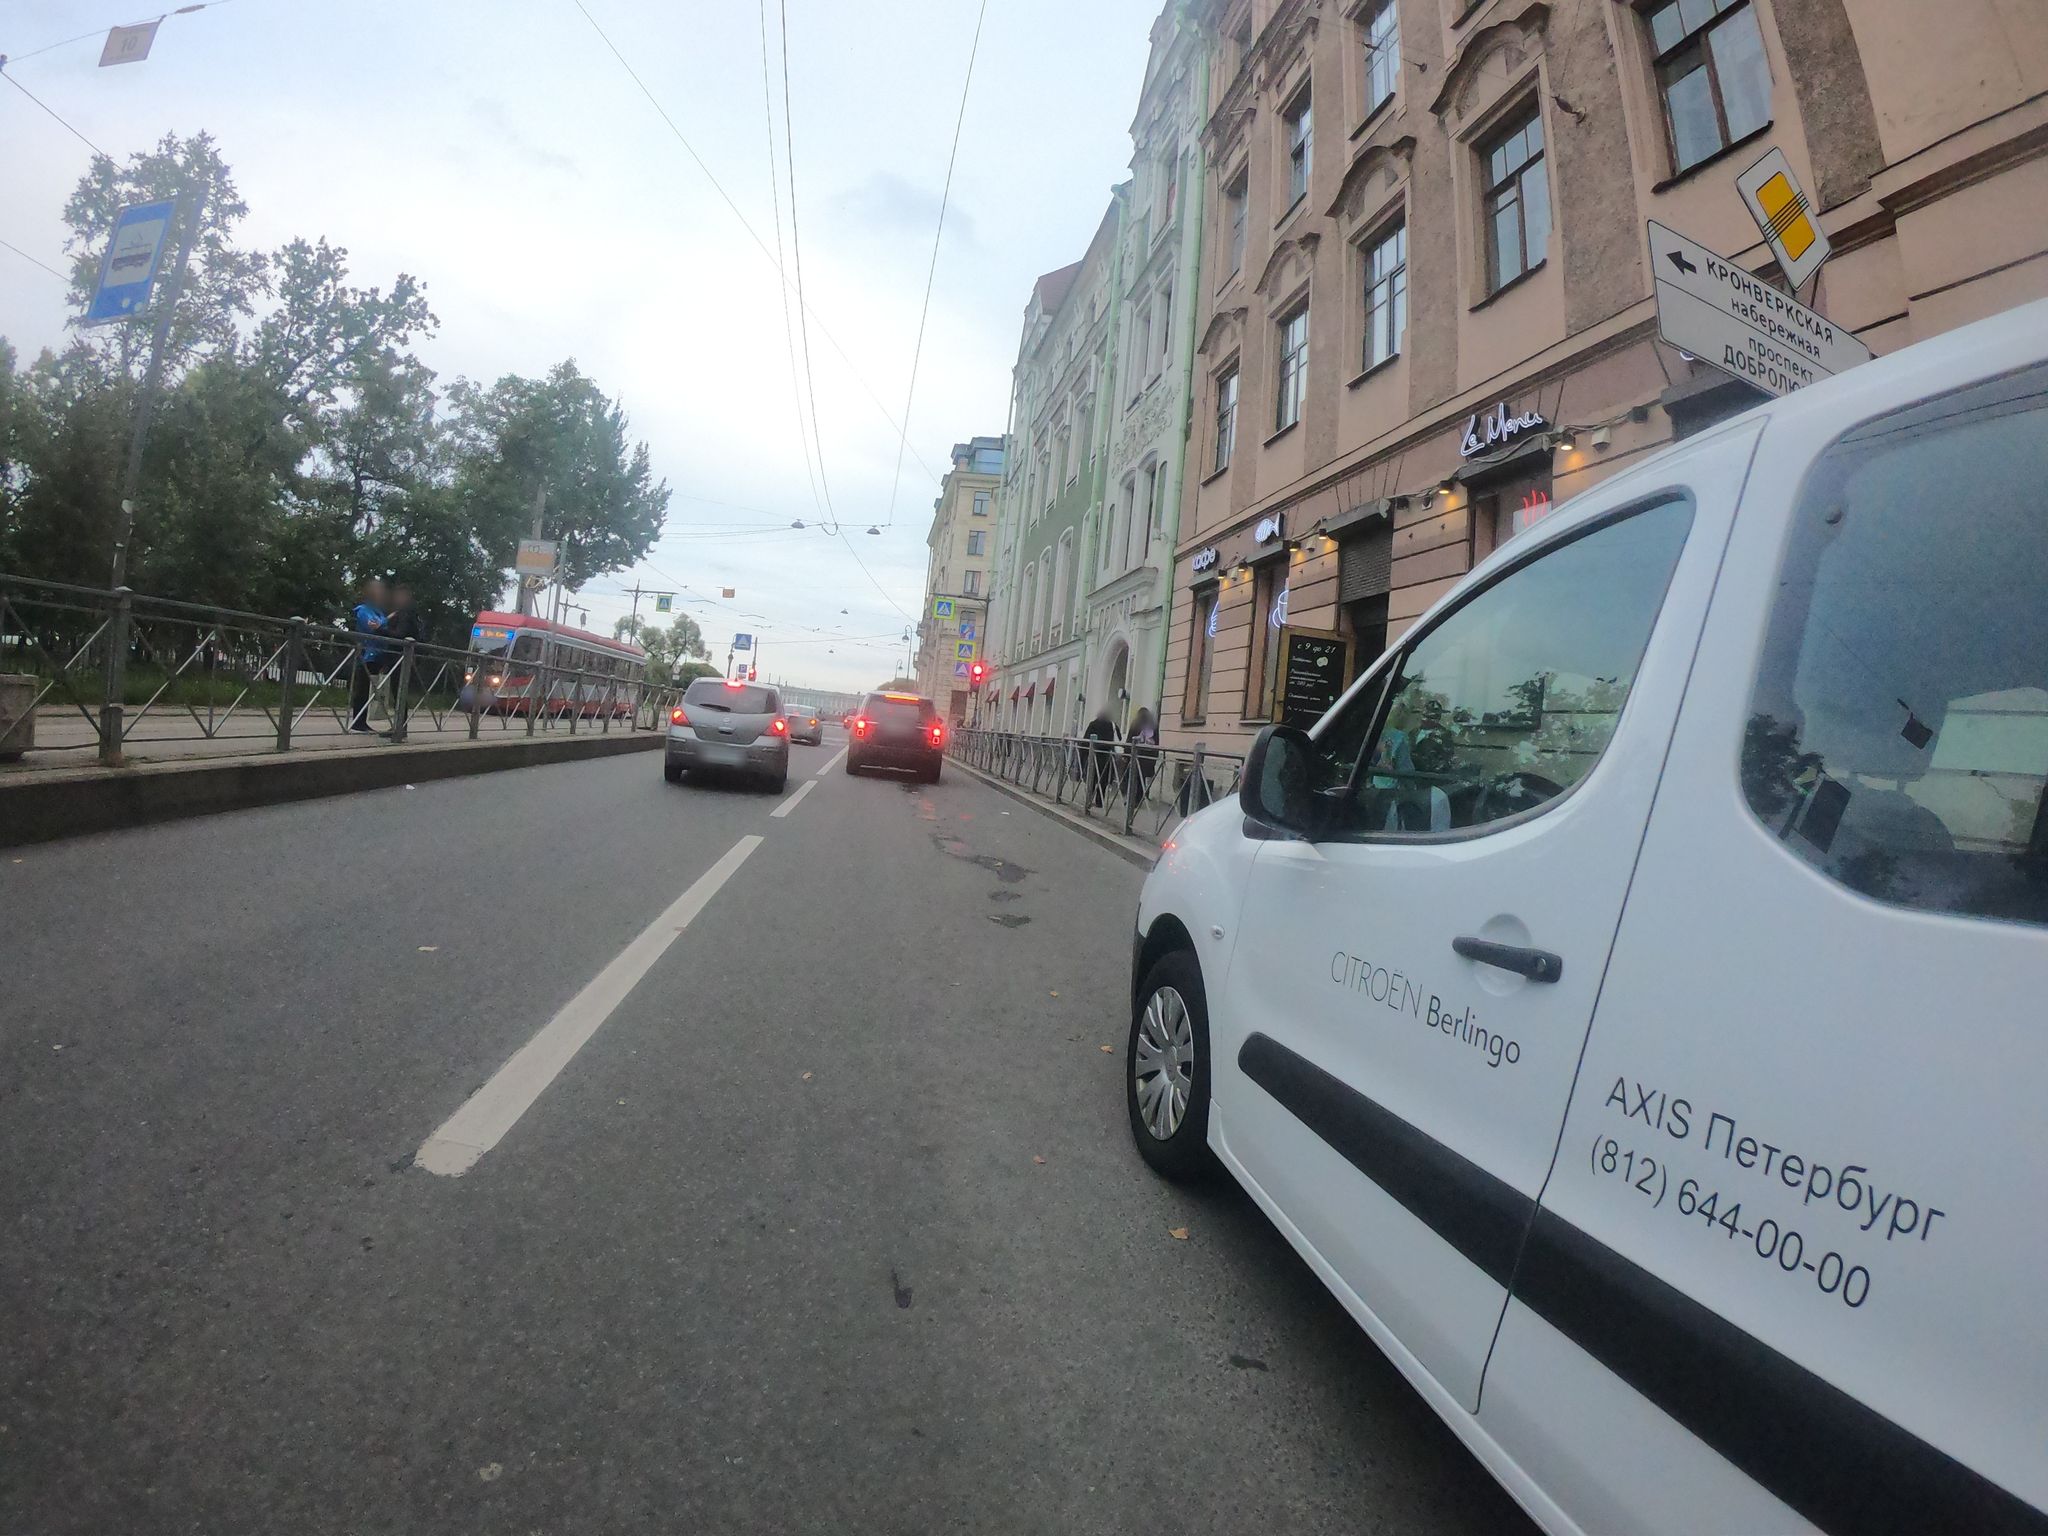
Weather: clear
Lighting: day
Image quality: good
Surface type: driving surface
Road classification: footway
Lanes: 1
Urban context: urban centre
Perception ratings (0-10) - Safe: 5.15, Lively: 9.16, Beautiful: 2.4, Boring: 3.22, Depressing: 3.32, Wealthy: 6.63